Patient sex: F
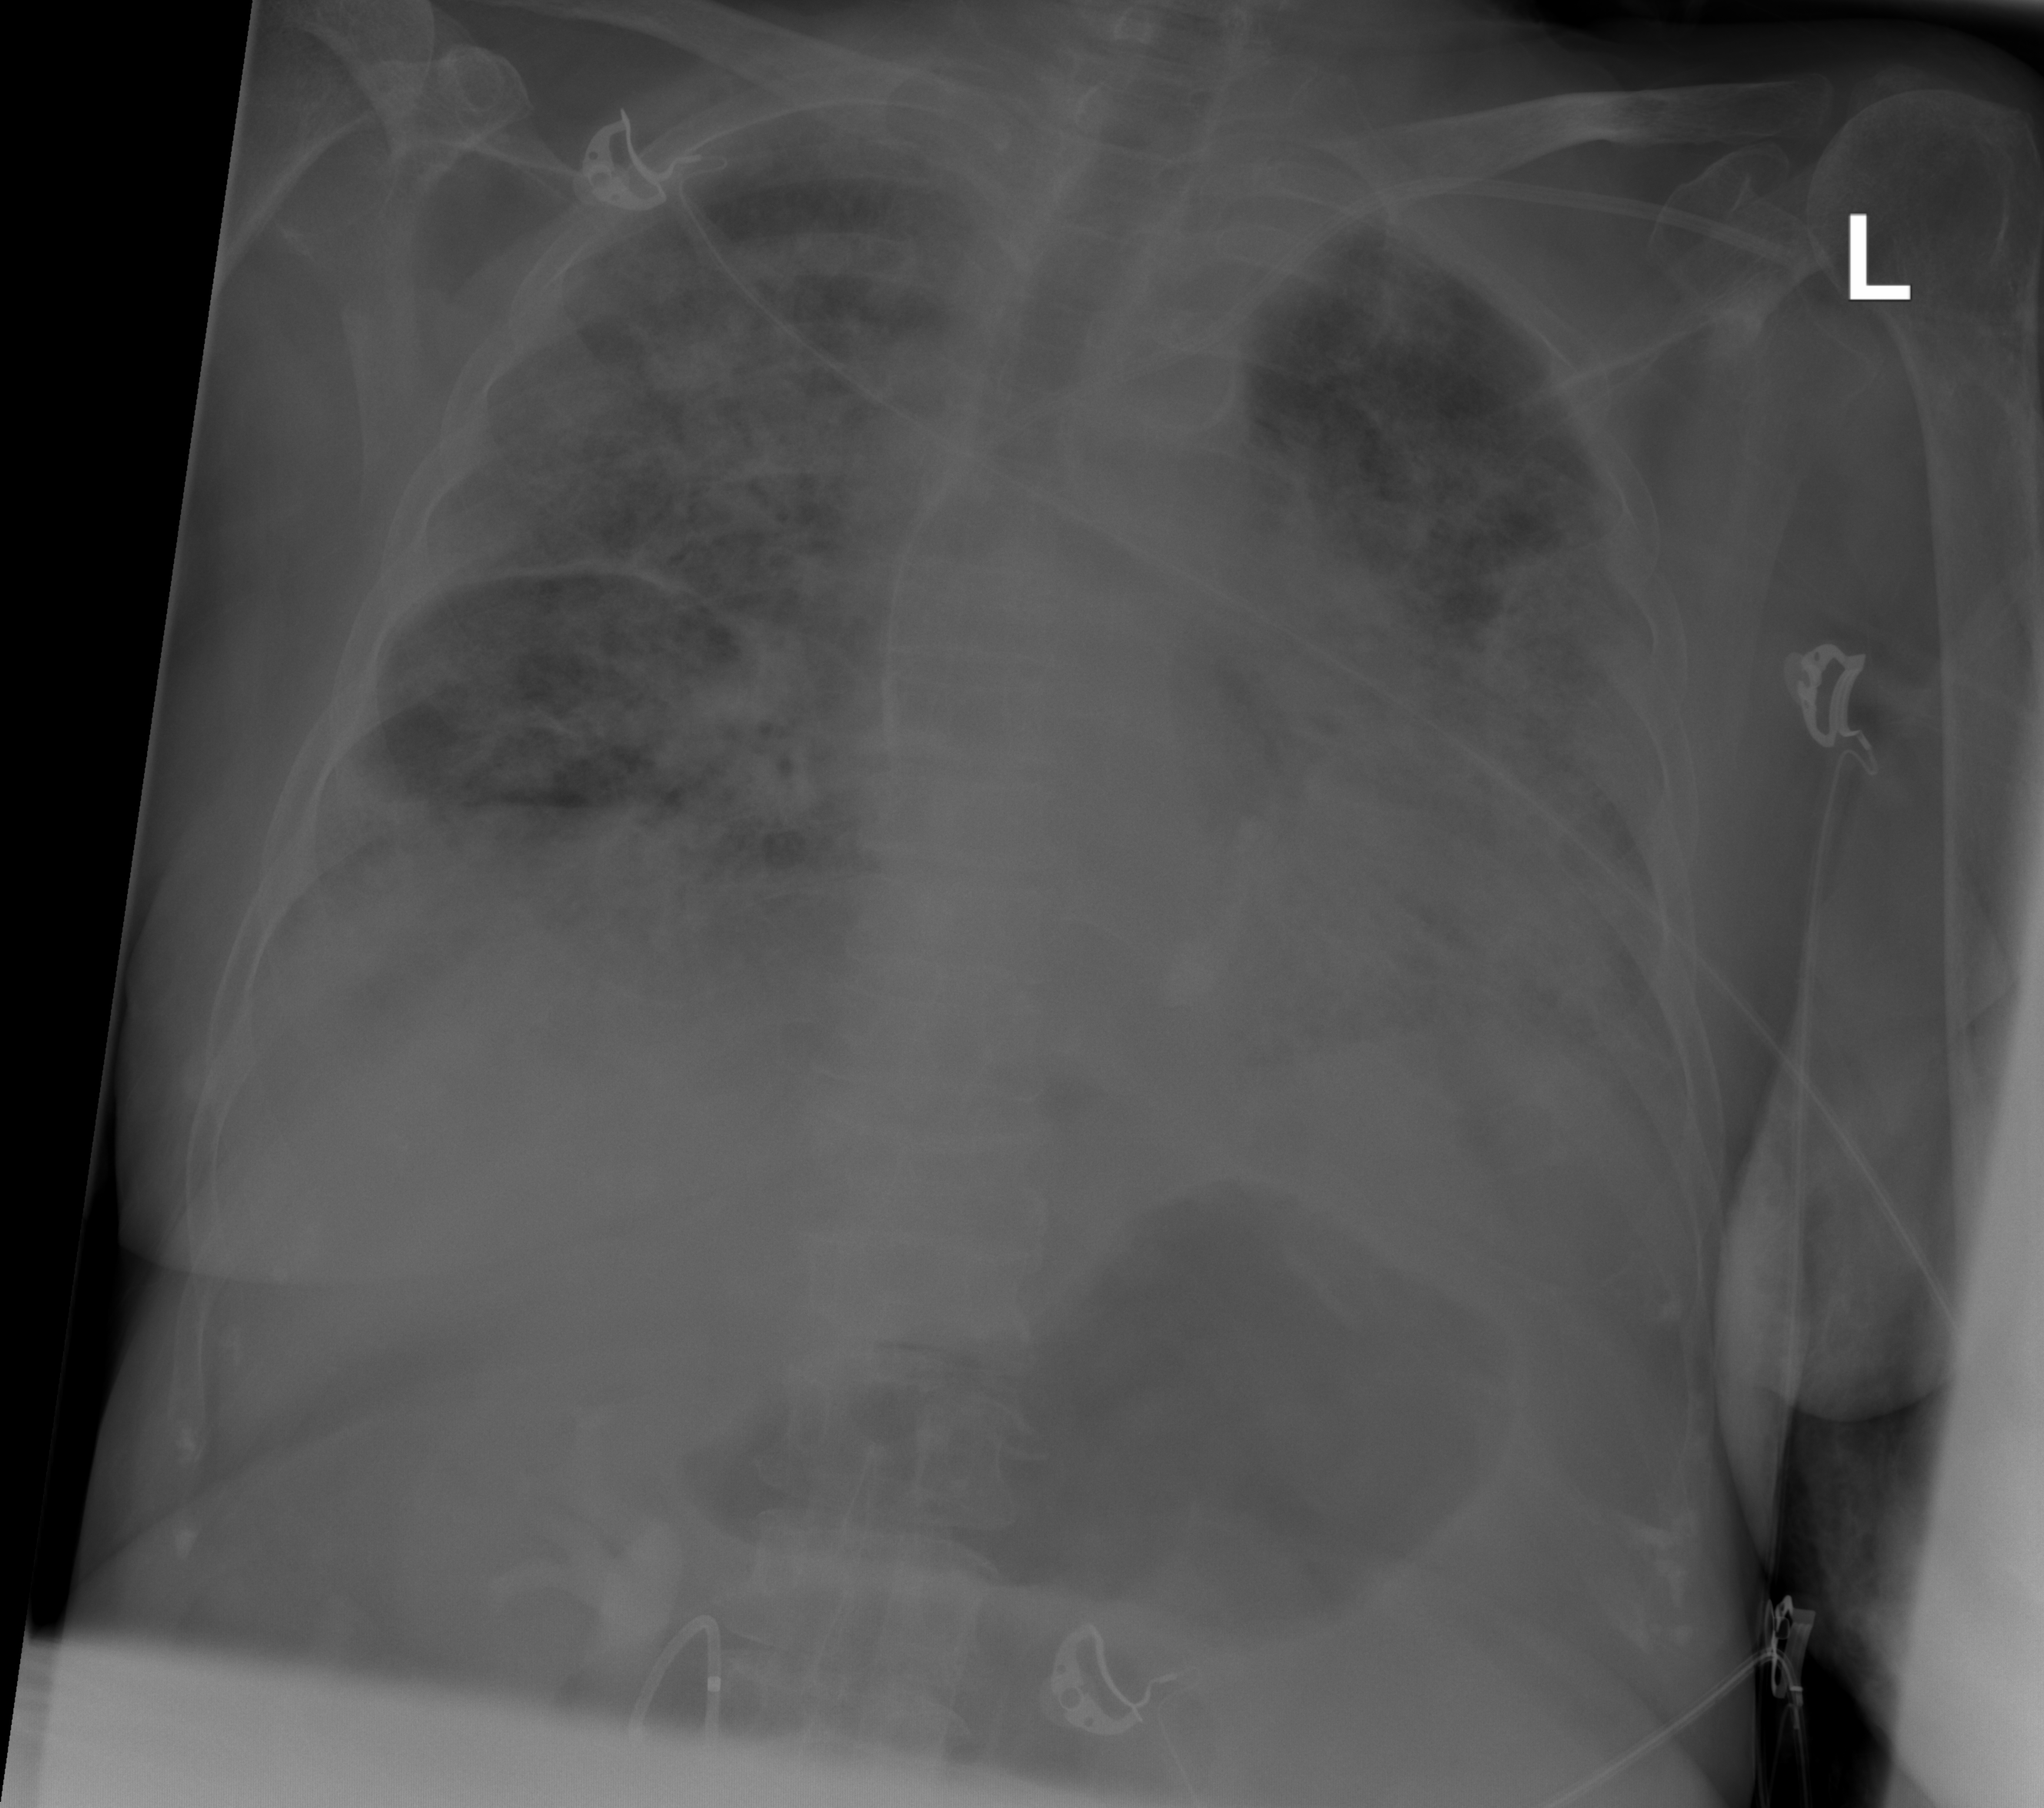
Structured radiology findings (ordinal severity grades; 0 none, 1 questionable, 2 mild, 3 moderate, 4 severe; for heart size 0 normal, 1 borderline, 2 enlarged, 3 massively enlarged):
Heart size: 0
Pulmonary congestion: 2
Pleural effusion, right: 0
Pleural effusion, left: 0
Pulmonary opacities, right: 3
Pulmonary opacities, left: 3
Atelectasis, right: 3
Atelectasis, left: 3